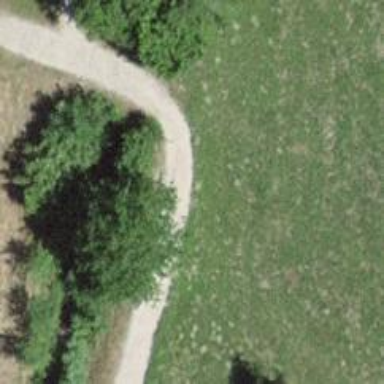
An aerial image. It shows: Path with fine gravel surface.